Question: This is second consecutive time that apple has rejected my application citing the following reason.
The below is the reason cited by apple for rejecting my application.

When i'm testing In-App-Purchase i'm able to purchase all the products by using my test user account. The current status of my In-app-purchase's is READY TO SUBMIT.
Can someone suggest me what i'm missing out on.
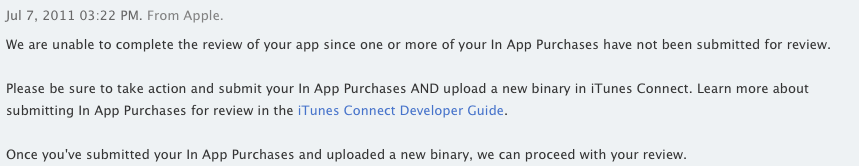
Answer: You have to put your all In-app purchase in review as well same as you did for your application. You said your In-app purchase status is Ready To Submit. So you just need to click on that button in your In-app purchase Item. Your In- app purchase items also goes for review to Apple and It will approved along with your In-app purchase.
They have rejected because still your In-app purchase items are in Ready To Submit. You can submit it by uploading screenshot to your In-app purchase items.
Hope this help.